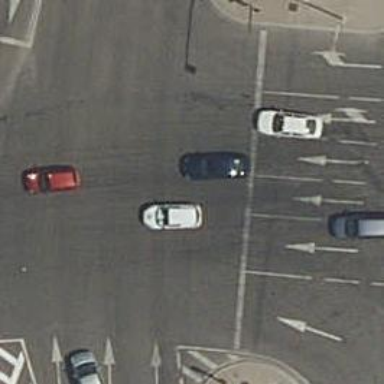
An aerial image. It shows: Road with traffic signals.